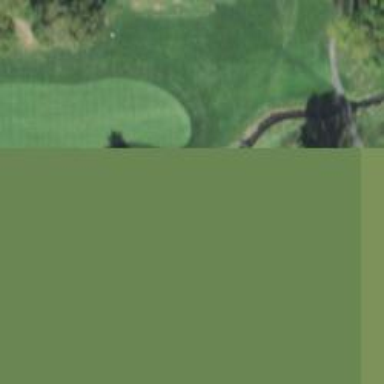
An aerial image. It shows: Golf hole.